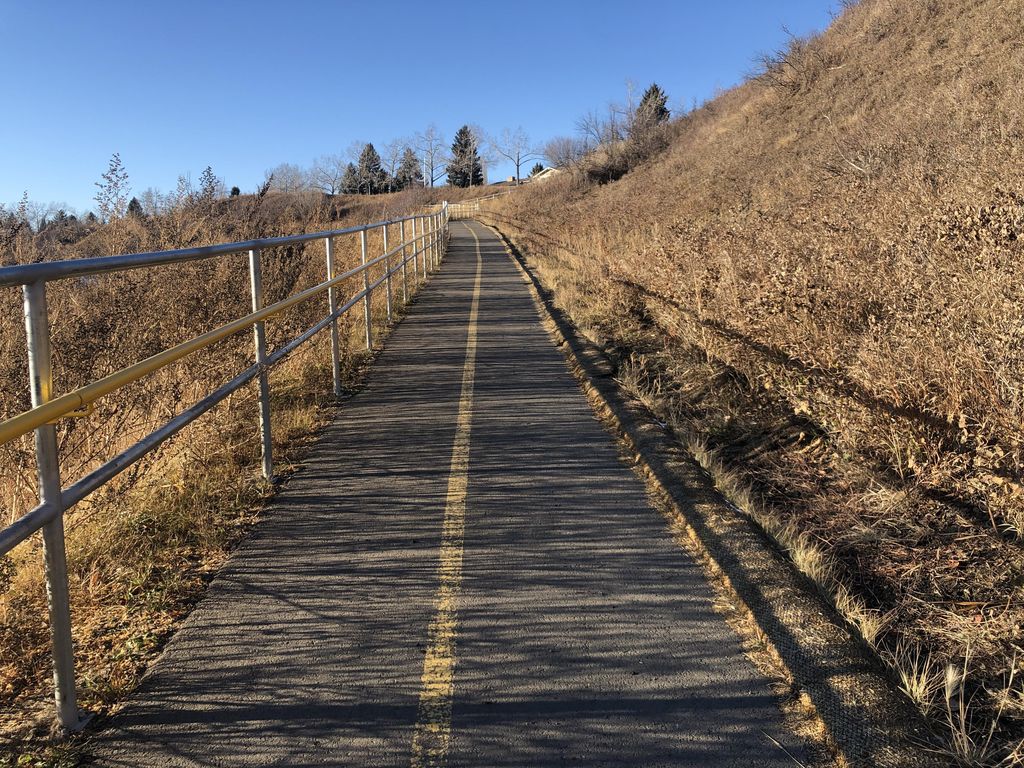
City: calgary